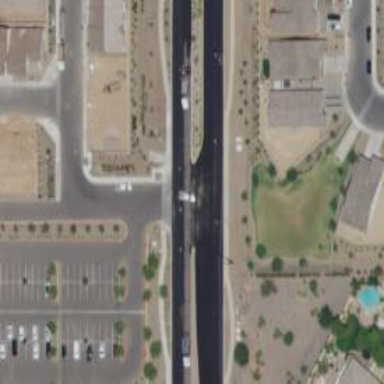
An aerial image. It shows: Asphalt road with secondary link designation.